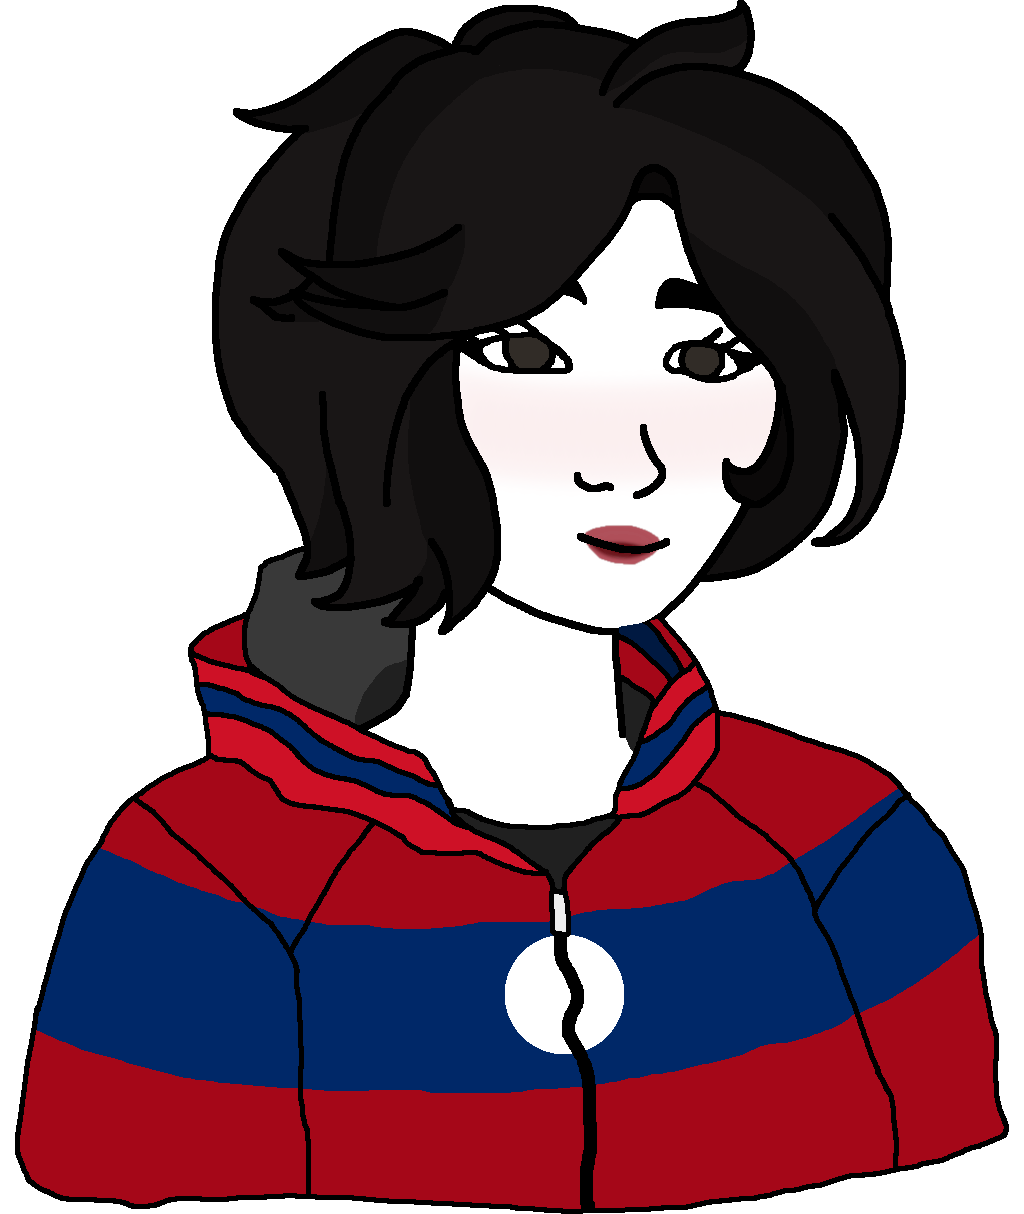
Label: 5_Doomer_Girl